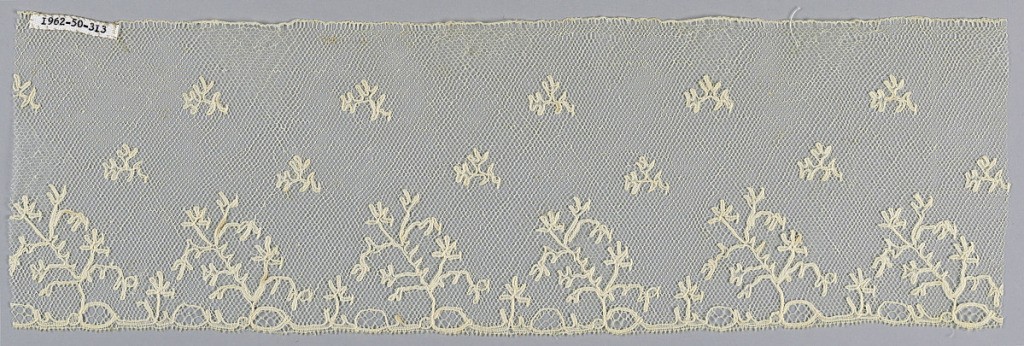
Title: Border
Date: late 18th century
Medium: silk Technique: bobbin lace made in Lille style with heavy outlining thread
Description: Border in a Lille-style pattern with a ground called spanish mesh which was more than likely made in Italy.